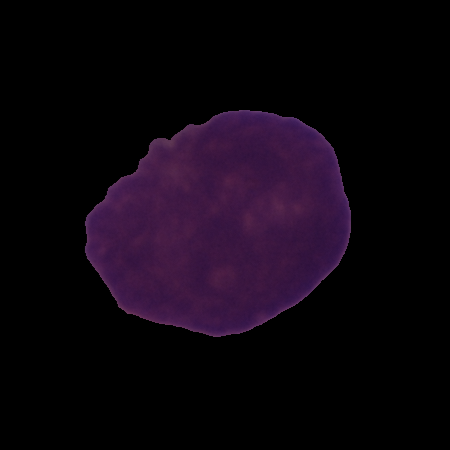
Label: cancer